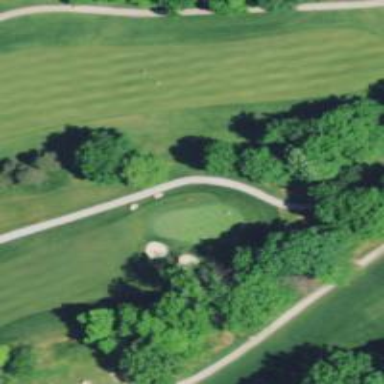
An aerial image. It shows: View of golf hole.